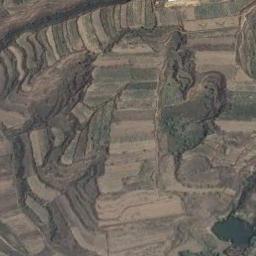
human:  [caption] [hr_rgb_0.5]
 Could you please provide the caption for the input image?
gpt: There are many plants on the terrace .

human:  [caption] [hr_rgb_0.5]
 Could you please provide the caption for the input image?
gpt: A large layer of brown and green mixed terraces .

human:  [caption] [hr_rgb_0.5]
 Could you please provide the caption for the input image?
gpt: Most of the terraces on this mountain are covered by vegetation .

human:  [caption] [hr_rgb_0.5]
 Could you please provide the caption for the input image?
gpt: The bare and green terrace is next to some trees .

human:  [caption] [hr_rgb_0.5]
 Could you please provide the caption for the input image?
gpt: There are many brown terraces of different sizes .